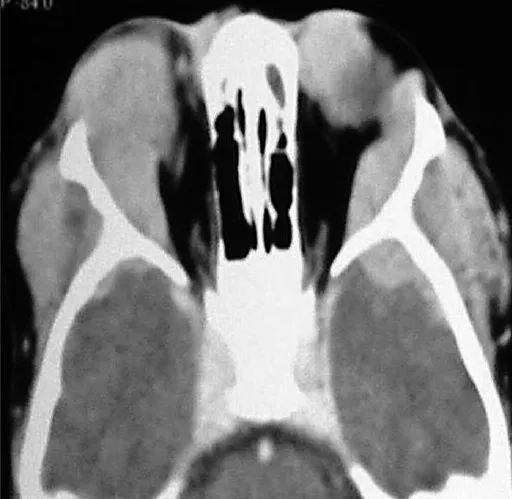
Axial CECT showing enhancing infiltrates occupying the lateral orbital wall and causing proptosis. The infiltrate extended toward the bilateral temporal fossae beneath the temporalis muscle. There were extradural infiltrates extending bilaterally extradurally beneath the temporal bones.
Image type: radiology (ct)